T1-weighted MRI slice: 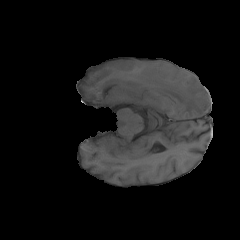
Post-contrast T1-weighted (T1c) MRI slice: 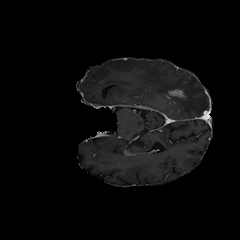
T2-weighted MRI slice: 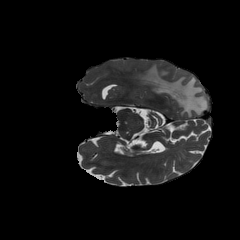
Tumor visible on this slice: yes